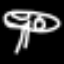
Label: mushroom